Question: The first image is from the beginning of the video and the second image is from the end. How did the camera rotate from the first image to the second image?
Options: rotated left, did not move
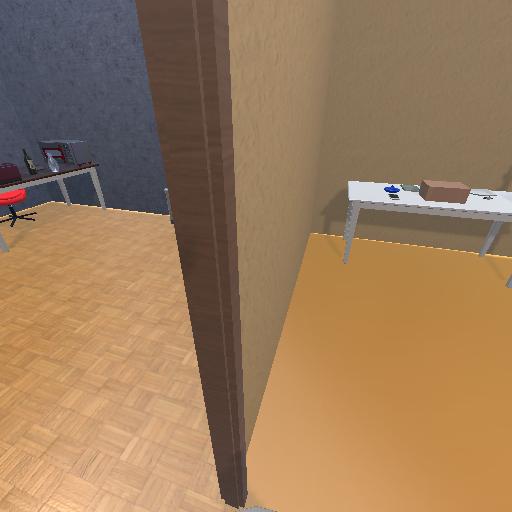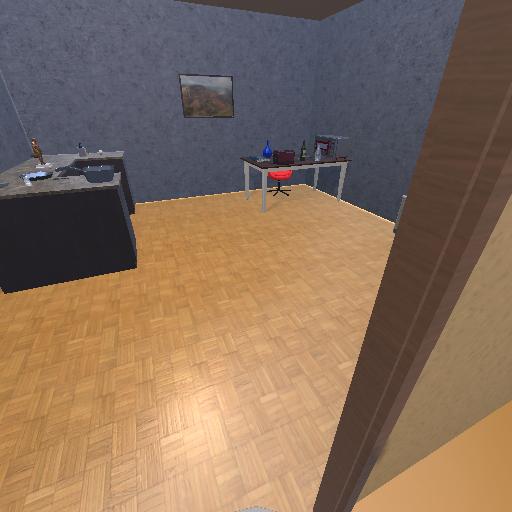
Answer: rotated left